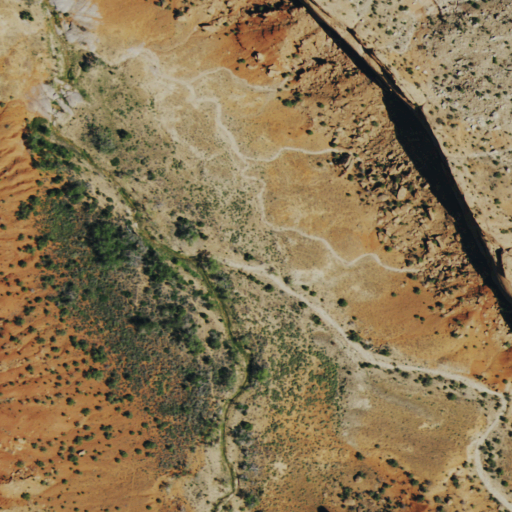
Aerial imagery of valley in Colorado named Lightening Basin containing shrub and evergreen forest